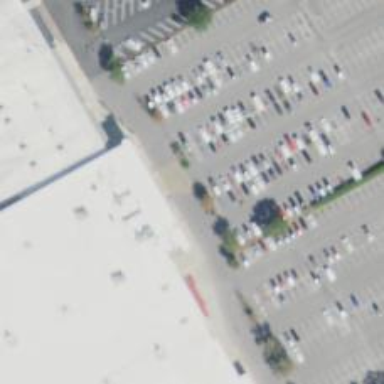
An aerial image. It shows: Parking space is available.